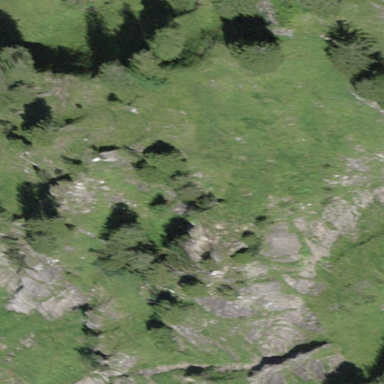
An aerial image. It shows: Landscape of bare rock.